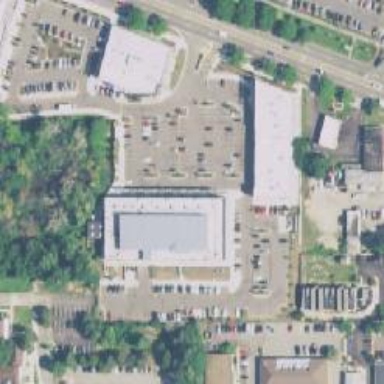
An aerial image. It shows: Retail area.